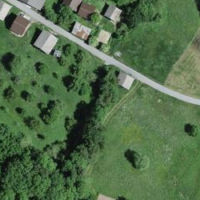
EUNIS habitat code: 24
Species observed at this site:
Corvus corax
Cuculus canorus